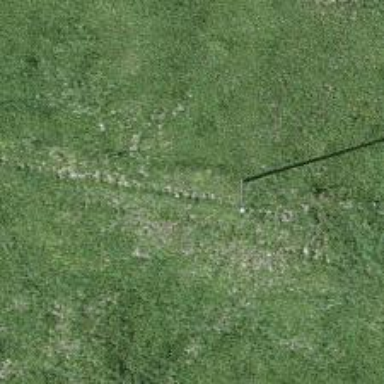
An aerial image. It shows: Utility pole is shown in the image.